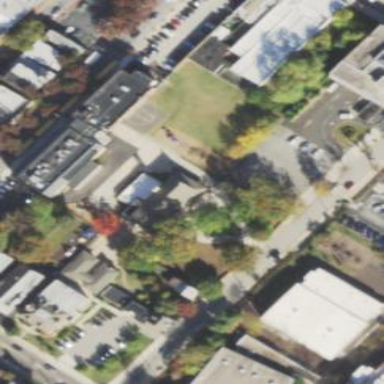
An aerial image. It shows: School.